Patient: sex M, age 66
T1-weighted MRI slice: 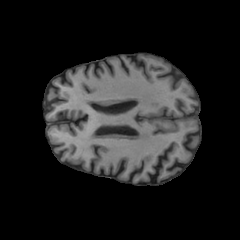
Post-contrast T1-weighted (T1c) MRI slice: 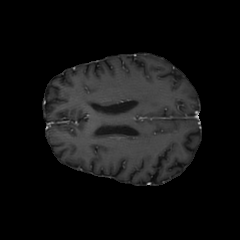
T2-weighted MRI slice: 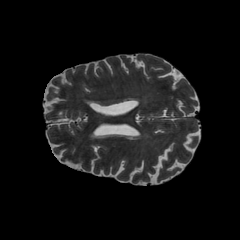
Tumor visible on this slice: no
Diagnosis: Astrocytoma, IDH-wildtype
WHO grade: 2